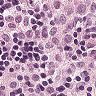
Metastatic tissue present: no